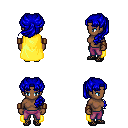
a pixel art fantasy rpg character, female body template, human, dark skin, yellow cape, magenta pants, blue princess hairstyle, leather bracers, ghillies, four views (front, back, left, right), 2x2 character sprite sheet, small pixel art, hard edges, no anti-aliasing